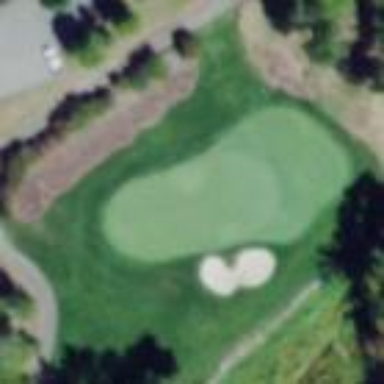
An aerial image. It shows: Golf rough area.